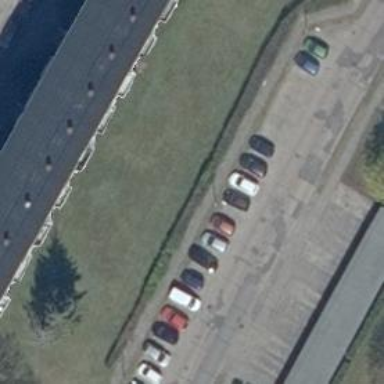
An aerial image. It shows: Street-side parking area.